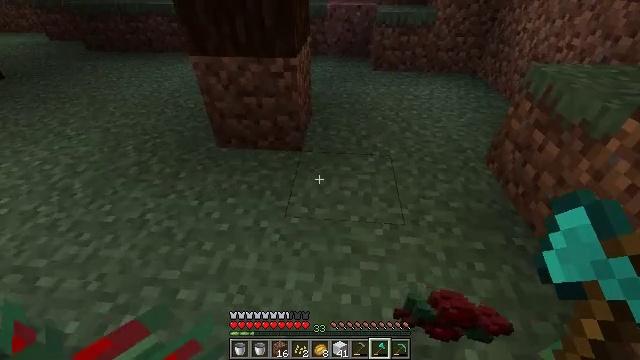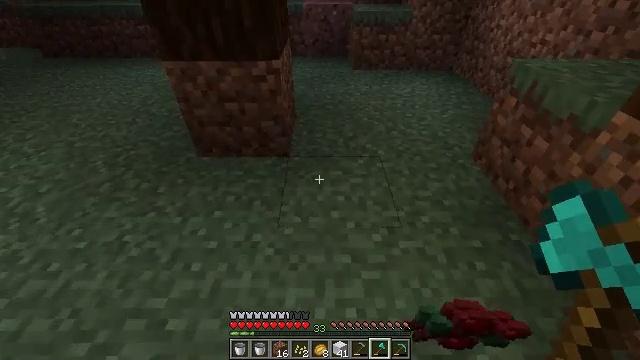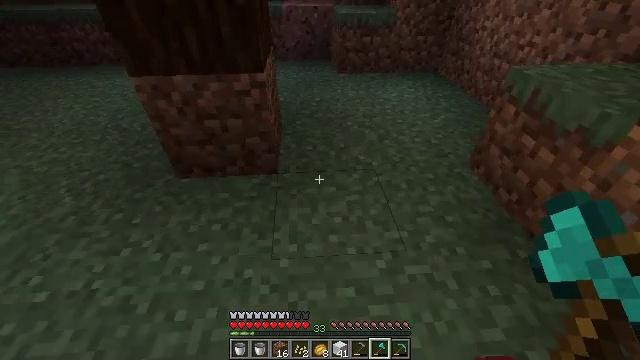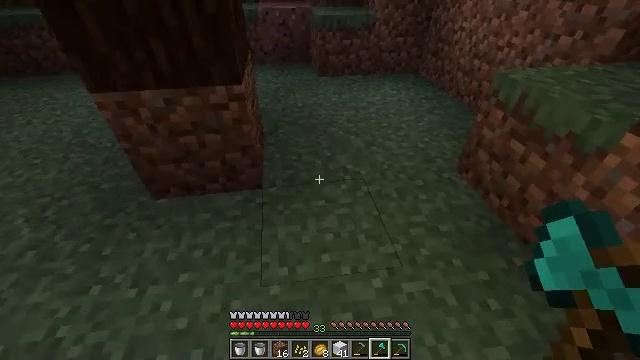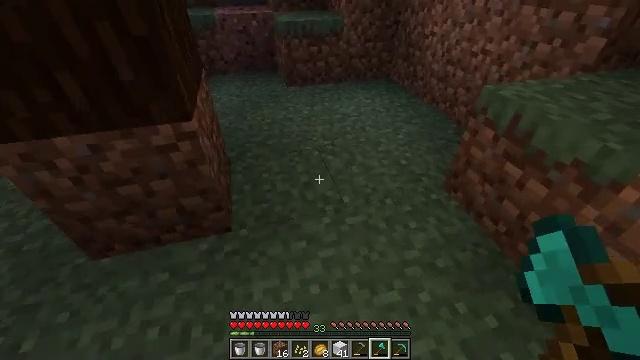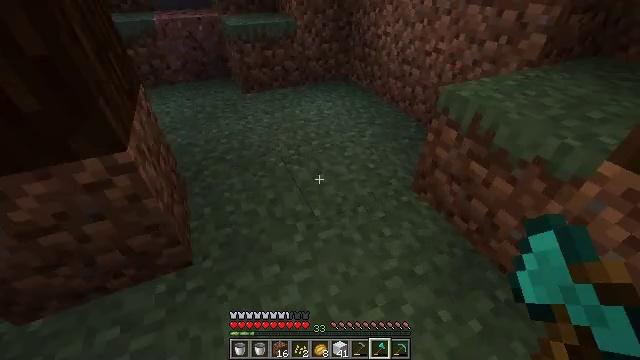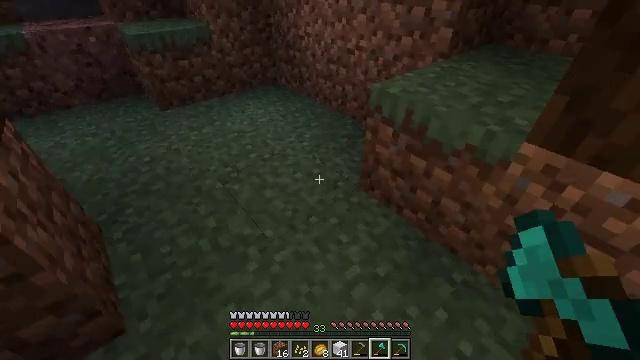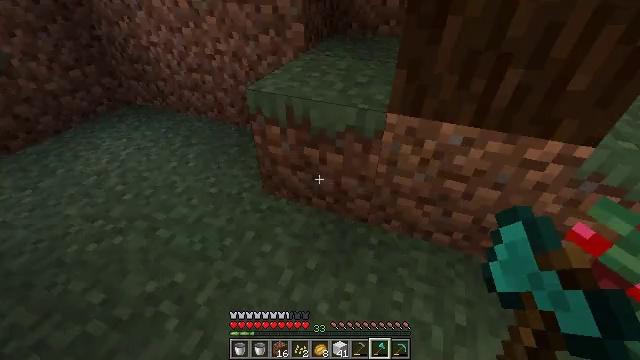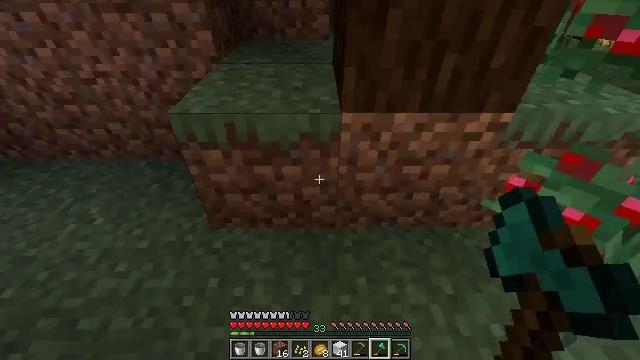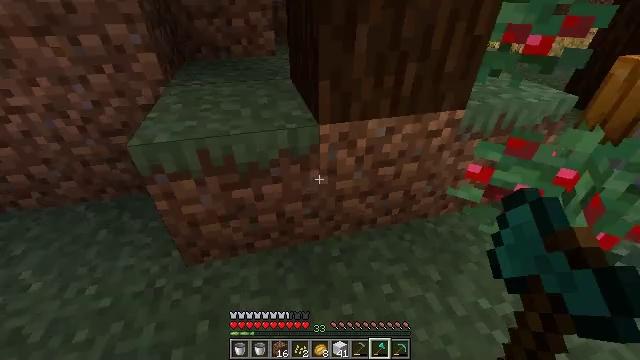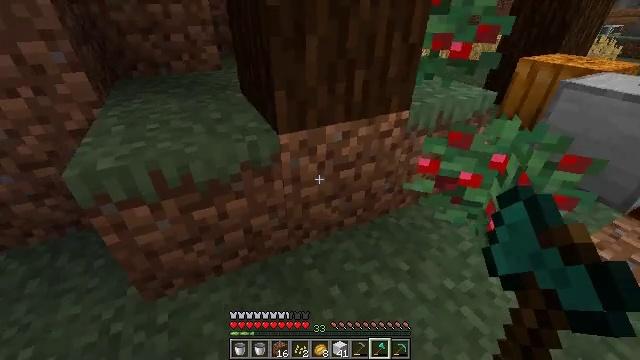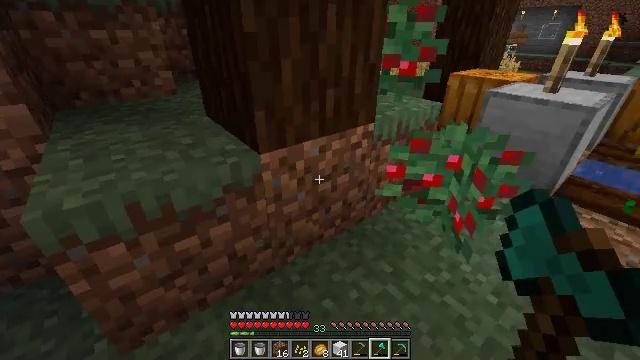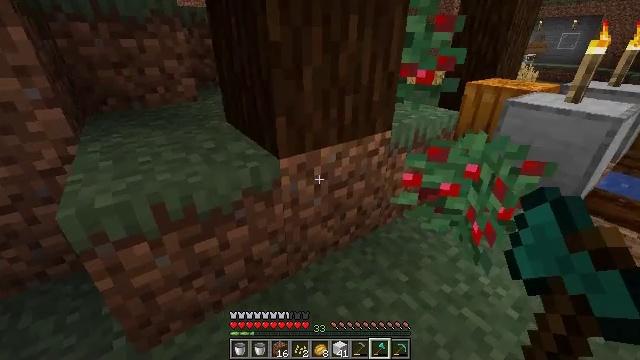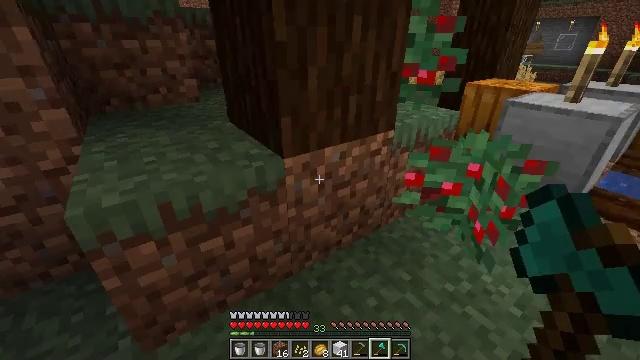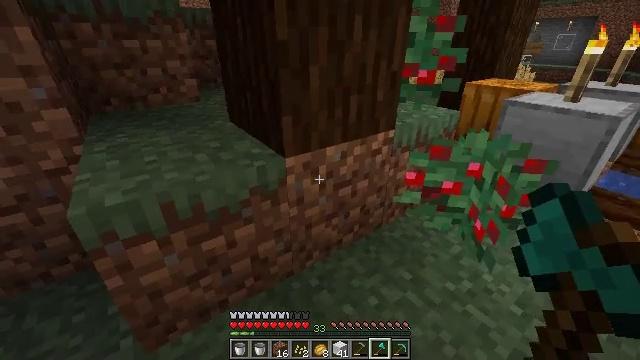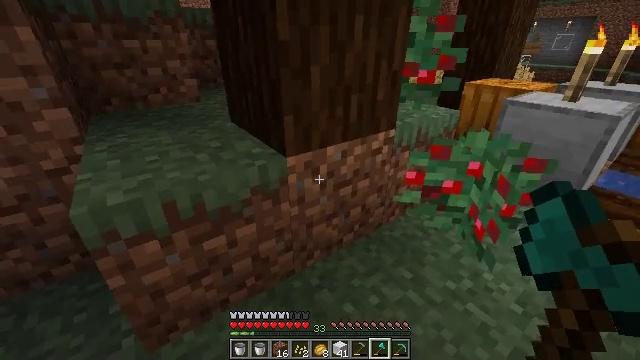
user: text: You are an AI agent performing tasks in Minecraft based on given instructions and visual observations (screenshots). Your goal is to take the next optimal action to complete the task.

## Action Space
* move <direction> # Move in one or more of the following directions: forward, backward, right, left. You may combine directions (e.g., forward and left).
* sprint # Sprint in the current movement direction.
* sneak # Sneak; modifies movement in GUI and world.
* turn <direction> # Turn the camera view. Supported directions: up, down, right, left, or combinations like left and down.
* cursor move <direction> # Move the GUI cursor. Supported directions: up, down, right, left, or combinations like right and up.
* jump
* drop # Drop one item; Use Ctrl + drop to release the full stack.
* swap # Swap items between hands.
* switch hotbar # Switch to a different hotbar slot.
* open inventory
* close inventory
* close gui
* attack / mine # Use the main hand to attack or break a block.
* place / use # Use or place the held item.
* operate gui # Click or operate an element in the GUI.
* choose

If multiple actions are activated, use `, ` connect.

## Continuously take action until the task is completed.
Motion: motion action
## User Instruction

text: Gather materials from the sweet berry bush.
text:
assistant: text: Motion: move forward, turn right
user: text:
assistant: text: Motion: move forward, turn right
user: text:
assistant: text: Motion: move forward, turn right
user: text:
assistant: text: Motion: move forward, turn right
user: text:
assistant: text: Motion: move forward, turn right
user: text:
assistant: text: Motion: move forward, turn right
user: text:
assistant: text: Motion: move forward and move left, turn right
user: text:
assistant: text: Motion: move left, turn right
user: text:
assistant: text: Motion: move left, turn right and up
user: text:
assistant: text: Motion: turn right and up
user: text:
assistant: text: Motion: turn right and up
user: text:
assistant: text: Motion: turn left and up
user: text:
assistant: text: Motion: no_op
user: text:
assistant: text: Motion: no_op
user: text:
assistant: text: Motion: no_op
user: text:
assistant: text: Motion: turn right
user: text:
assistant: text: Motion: turn right
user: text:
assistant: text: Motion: turn right
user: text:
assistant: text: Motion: turn right and up
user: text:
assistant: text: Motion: turn right and up
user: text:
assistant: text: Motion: no_op
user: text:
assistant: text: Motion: attack / mine
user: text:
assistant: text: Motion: attack / mine
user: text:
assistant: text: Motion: attack / mine
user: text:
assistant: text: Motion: move forward, turn left
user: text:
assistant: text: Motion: move forward, turn left and down
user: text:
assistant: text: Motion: no_op